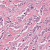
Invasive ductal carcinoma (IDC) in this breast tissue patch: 1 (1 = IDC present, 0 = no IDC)